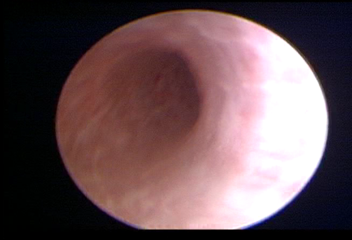
Modality: WLC
Class: Normal mucosa
Bladder cancer association: No